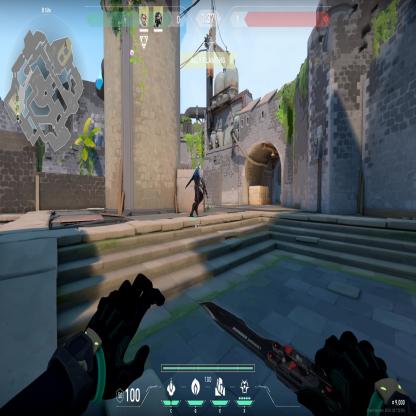
Label: teammate